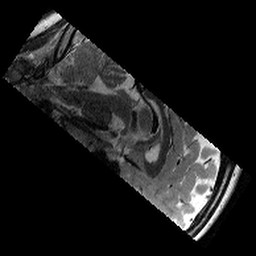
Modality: T2w
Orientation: sagittal
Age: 10
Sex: female
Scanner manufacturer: siemens
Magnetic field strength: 3 T
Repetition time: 9.23 s
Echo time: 0.067 s